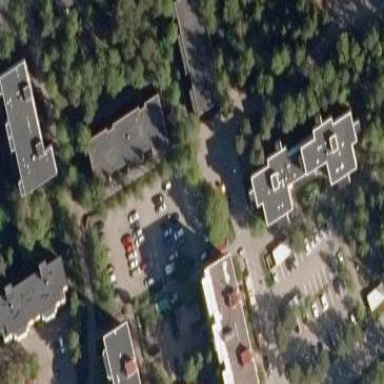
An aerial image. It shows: Residential garden.